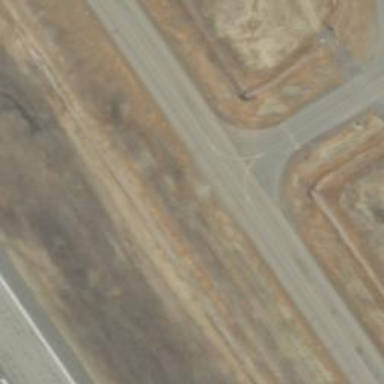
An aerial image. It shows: Image of taxiway at airport.